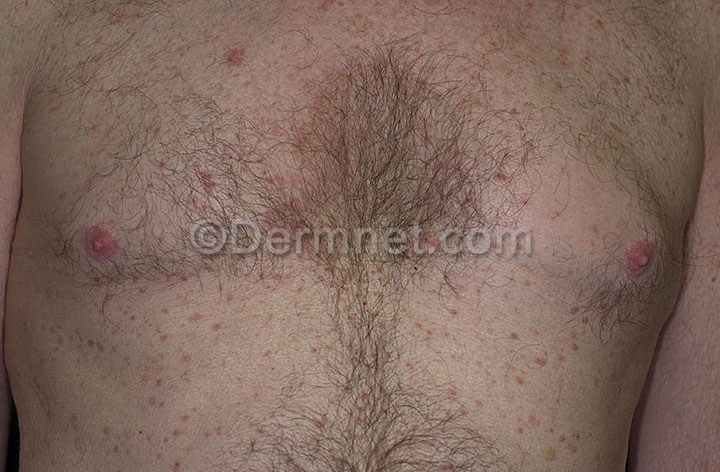
Disease: Bullous Disease Photos